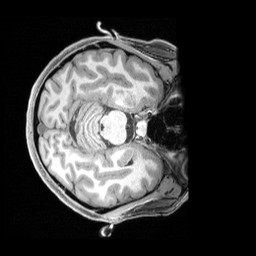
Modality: T1w
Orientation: axial
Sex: female
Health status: ill
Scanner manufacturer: siemens
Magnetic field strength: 3 T
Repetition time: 2.4 s
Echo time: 0.00201 s